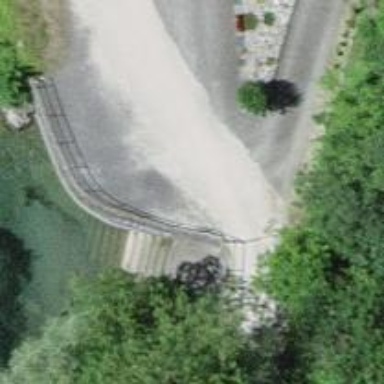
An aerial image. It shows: Road with steps.